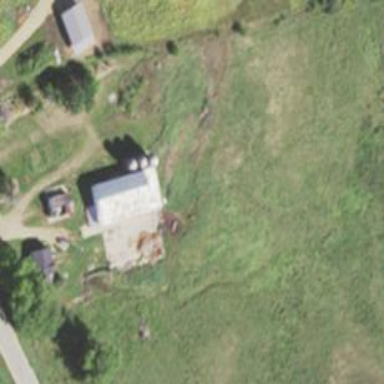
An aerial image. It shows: Silo.